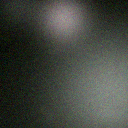
Screen state: off